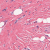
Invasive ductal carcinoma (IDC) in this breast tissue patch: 0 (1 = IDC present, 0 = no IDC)